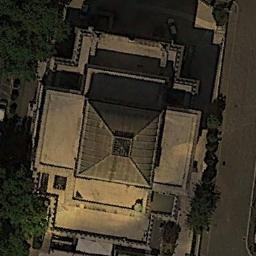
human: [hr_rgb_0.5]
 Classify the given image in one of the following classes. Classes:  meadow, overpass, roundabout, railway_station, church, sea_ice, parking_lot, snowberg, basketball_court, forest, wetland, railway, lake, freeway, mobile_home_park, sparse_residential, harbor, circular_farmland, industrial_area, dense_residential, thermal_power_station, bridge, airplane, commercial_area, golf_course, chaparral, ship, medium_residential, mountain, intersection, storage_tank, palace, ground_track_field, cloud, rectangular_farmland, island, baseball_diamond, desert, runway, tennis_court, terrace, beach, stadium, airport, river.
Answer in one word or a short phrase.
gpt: church